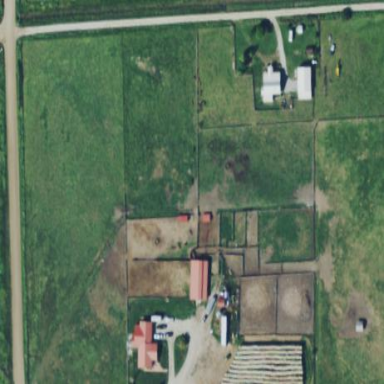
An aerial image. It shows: Farmyard area.